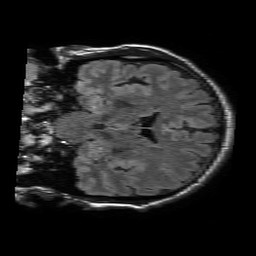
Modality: FLAIR
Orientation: coronal
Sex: male
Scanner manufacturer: philips
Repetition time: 11 s
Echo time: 0.125 s